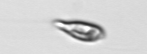
Label: Cryptophyta